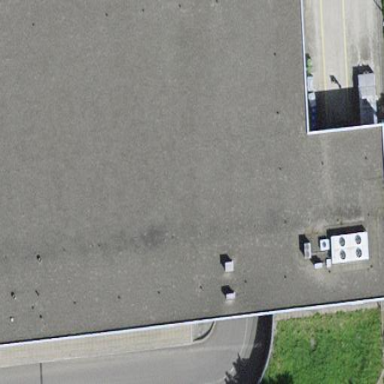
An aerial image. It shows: Commercial building housing supermarket.